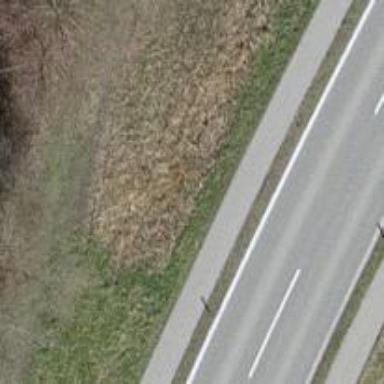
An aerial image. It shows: Asphalt track with grade1 quality.